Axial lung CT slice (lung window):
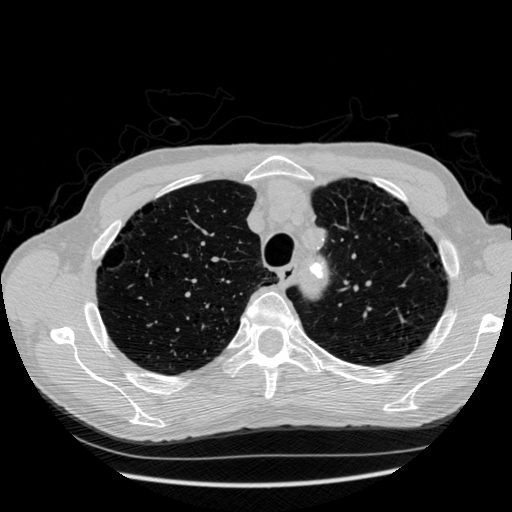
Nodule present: no